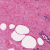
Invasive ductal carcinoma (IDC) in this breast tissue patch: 0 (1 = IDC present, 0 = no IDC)